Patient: sex M, age 45
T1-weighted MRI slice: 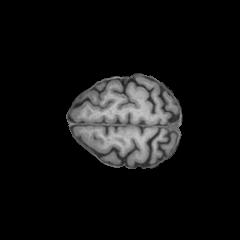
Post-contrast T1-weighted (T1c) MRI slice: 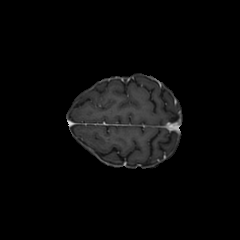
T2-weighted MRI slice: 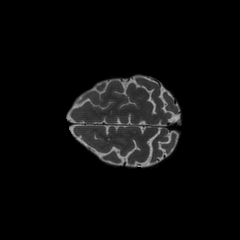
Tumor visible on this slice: no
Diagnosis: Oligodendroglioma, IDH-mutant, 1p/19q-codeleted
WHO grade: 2